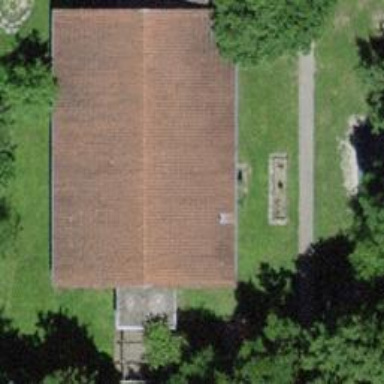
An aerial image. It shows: Kindergarten.